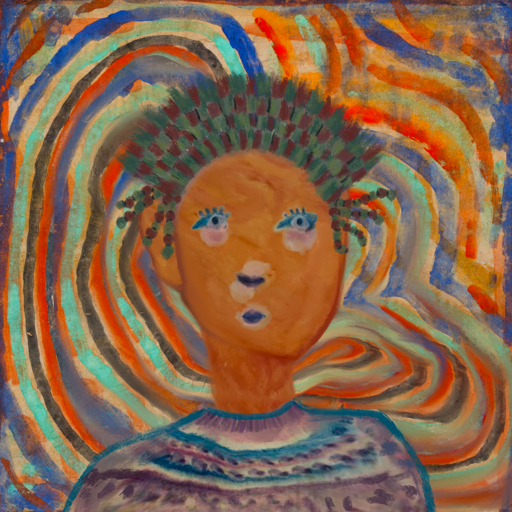
Background: Sisters, Head And Neck Front: Pious_Lady, Face Front: Hill_Girl, Bust: HillGirl, Hair Front: Blank, Head Accessory: After_Raid_Crown, Second Necklace: Blank, Necklace: Blank, Baby: Blank